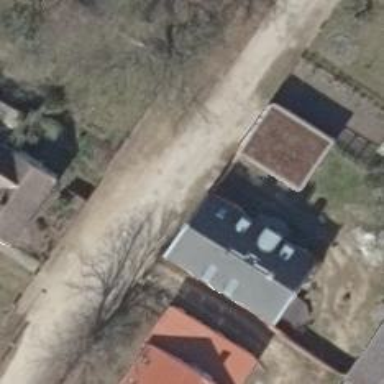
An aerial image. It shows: Paved residential road.